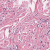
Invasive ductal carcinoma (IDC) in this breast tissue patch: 1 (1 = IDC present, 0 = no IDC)